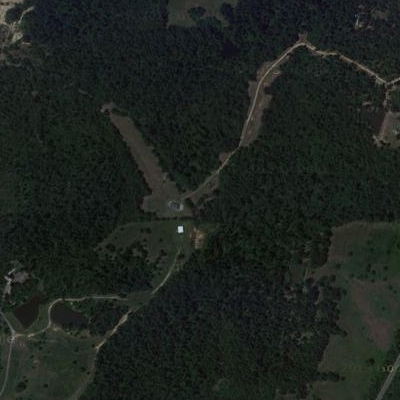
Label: Forest